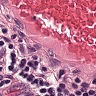
Metastatic tissue present: no